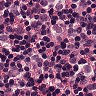
Metastatic tissue present: yes